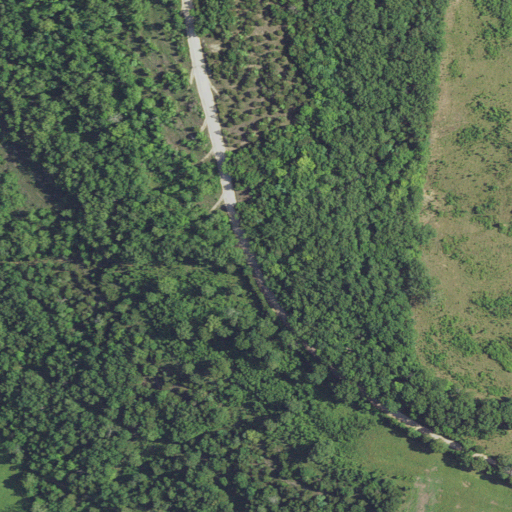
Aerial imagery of ridge(s) in Missouri named Brissel Ridge containing deciduous forest, pasture, open development, mixed forest, low intensity development, shrub, and medium intensity development